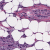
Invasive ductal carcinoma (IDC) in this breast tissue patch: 1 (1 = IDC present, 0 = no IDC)